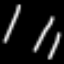
Label: square